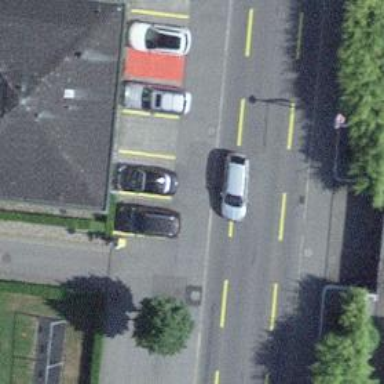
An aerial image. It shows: Post box.